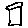
Label: tree